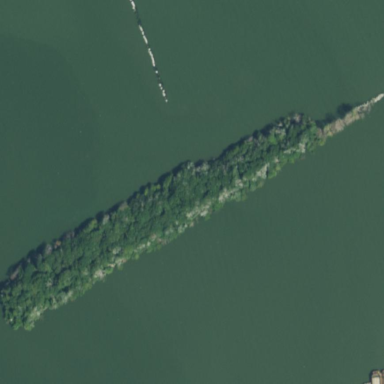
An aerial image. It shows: Islet.